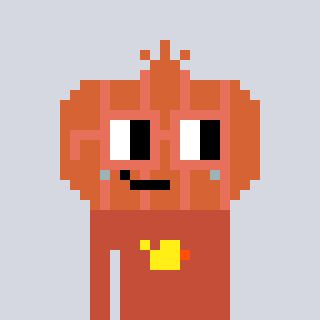
a pixel art character with square orange glasses, a onion-shaped head and a rust-colored body on a cool background